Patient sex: F
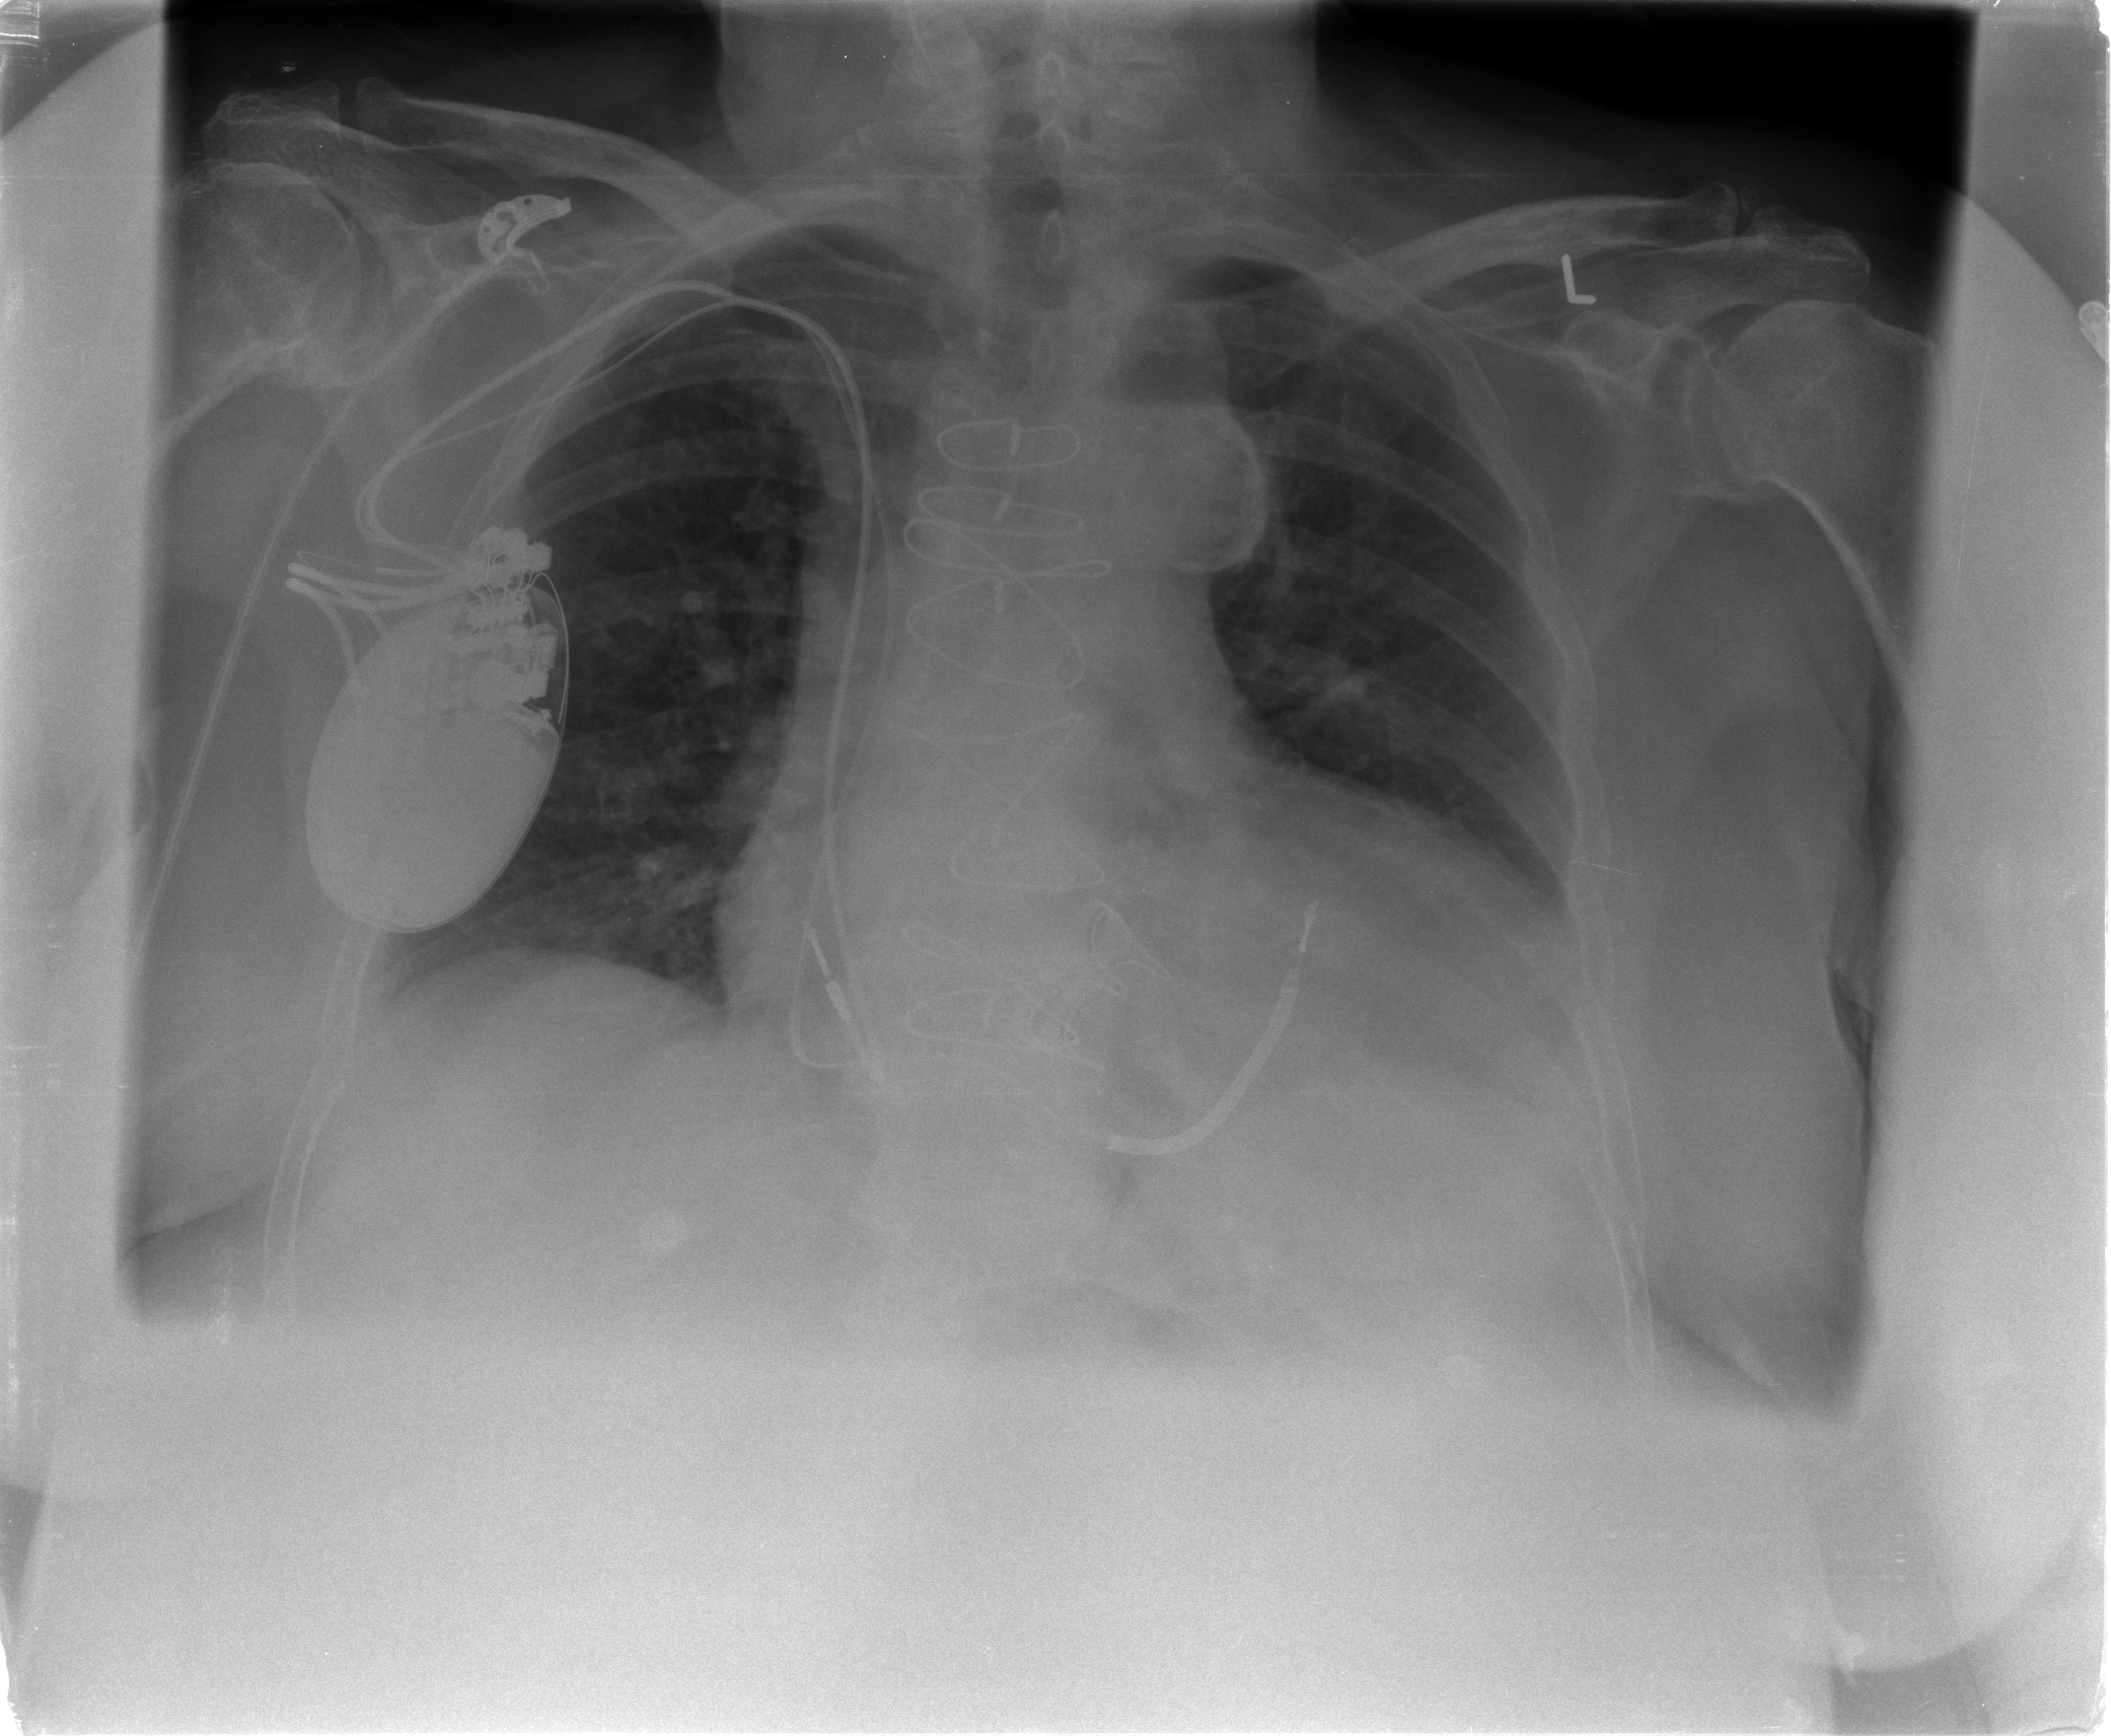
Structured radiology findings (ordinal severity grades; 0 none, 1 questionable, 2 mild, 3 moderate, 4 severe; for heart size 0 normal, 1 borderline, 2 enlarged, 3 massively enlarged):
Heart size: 2
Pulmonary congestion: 2
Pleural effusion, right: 1
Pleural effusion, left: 1
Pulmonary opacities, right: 1
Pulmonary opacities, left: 1
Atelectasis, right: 1
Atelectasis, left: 1